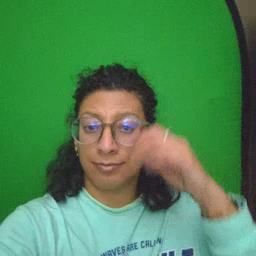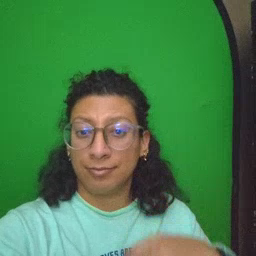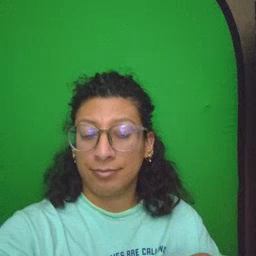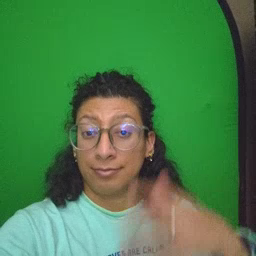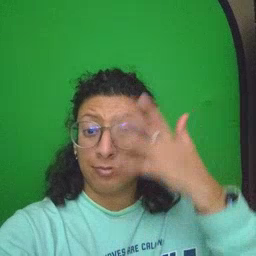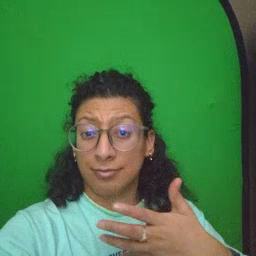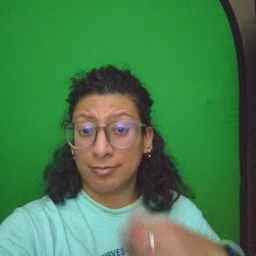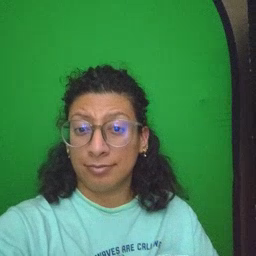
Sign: sad